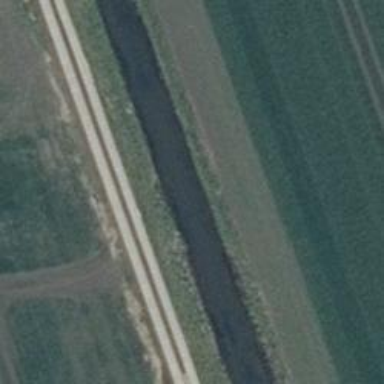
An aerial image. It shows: High-quality track road with concrete lanes.